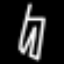
Label: pants